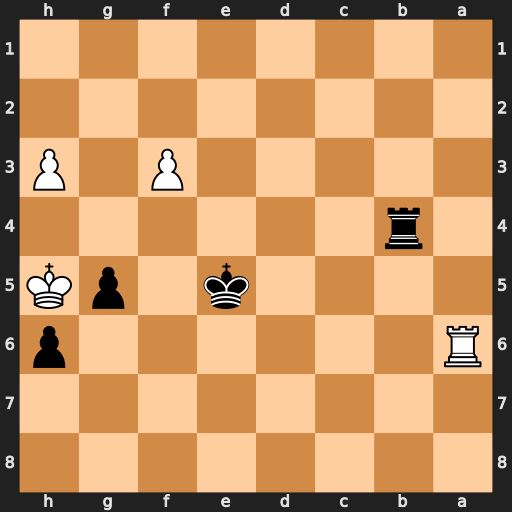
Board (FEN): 8/8/R6p/4k1pK/1r6/5P1P/8/8
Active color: b
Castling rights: -
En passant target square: -
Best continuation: Rh4+ Kg6 Kf4 Ra4+ Kg3